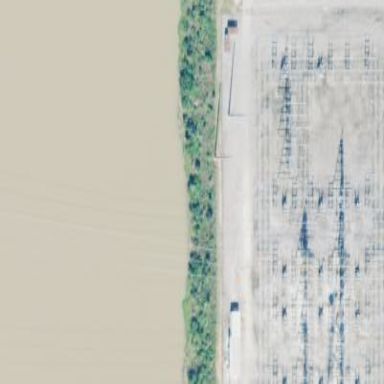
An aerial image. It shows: Power substation with fence around it. The substation is used for switching.